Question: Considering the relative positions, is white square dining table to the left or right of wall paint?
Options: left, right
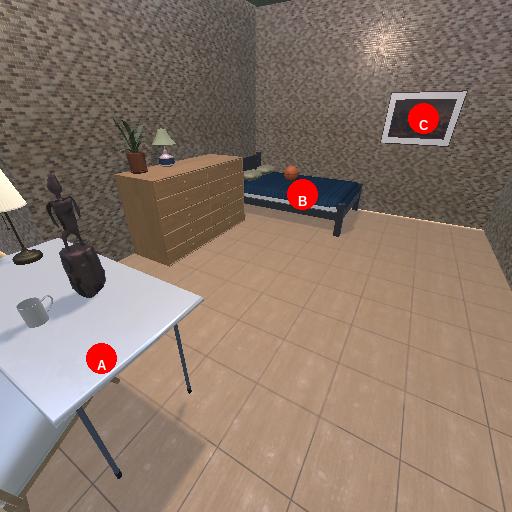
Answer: left